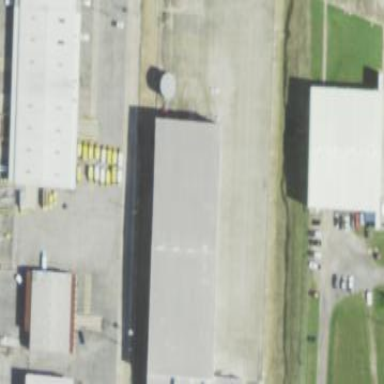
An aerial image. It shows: Hangar building at the airport.